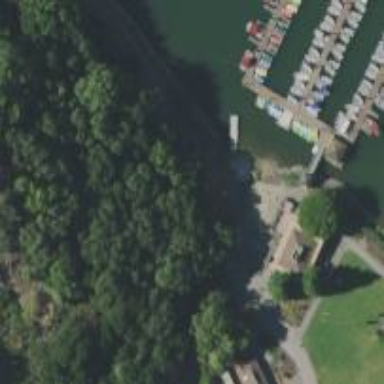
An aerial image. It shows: Slipway on leisure land.